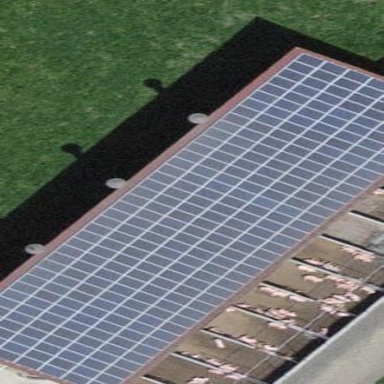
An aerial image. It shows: Solar power generator.